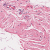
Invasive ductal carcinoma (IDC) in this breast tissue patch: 0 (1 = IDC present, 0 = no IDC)